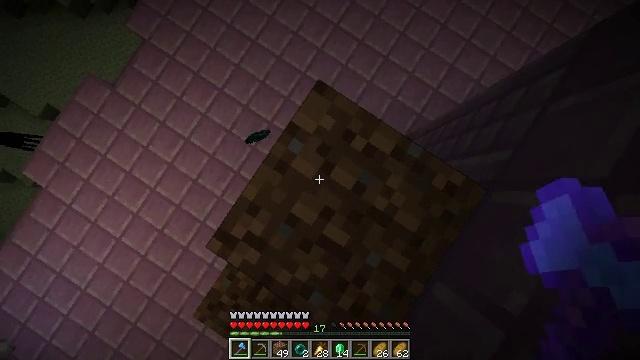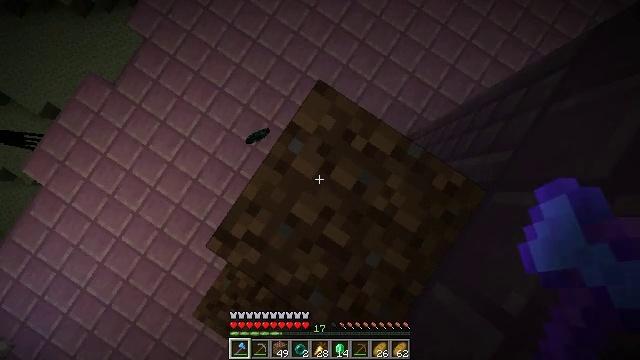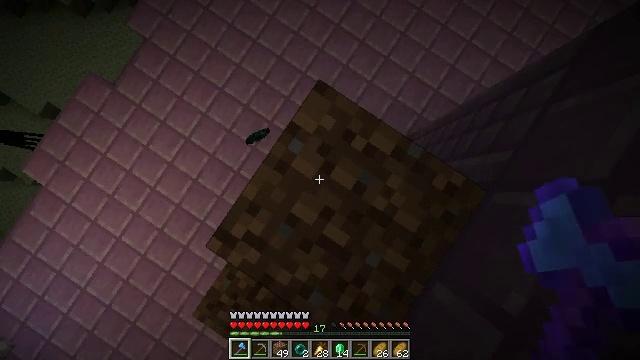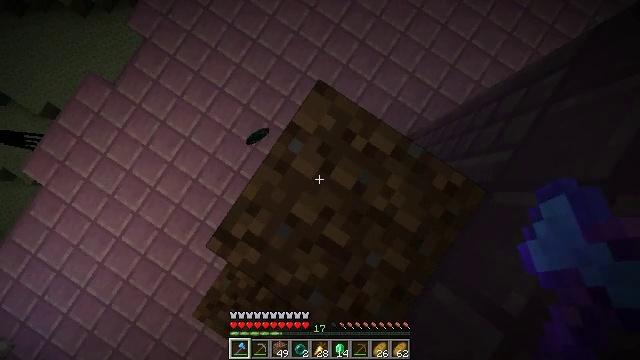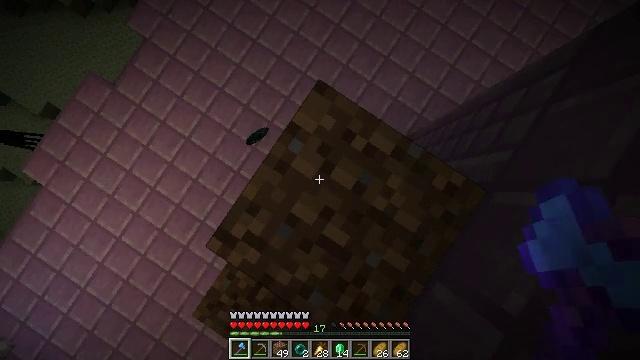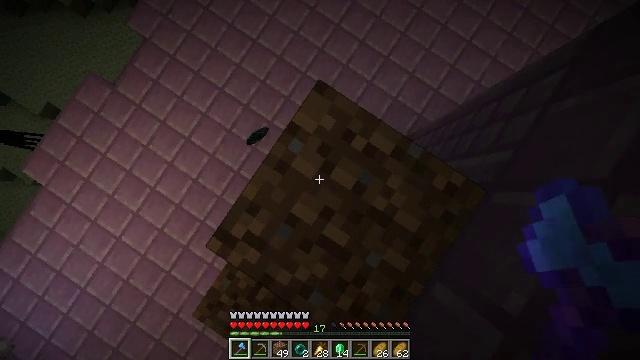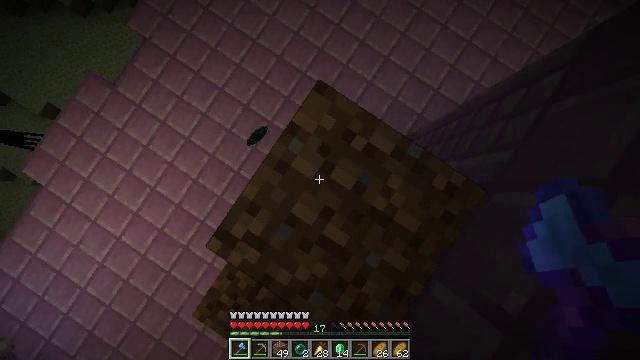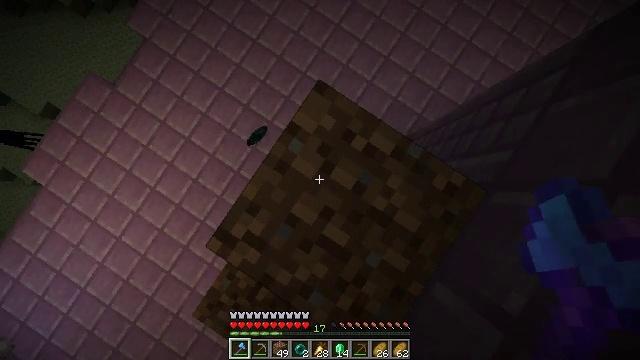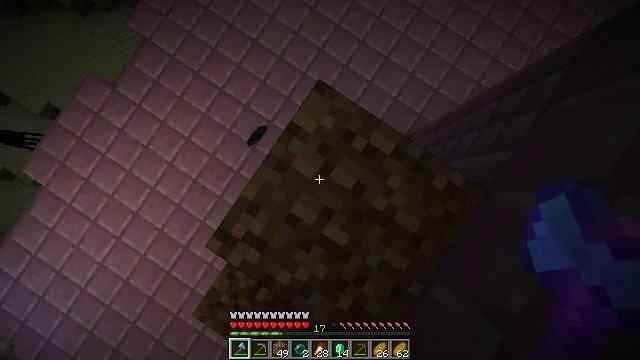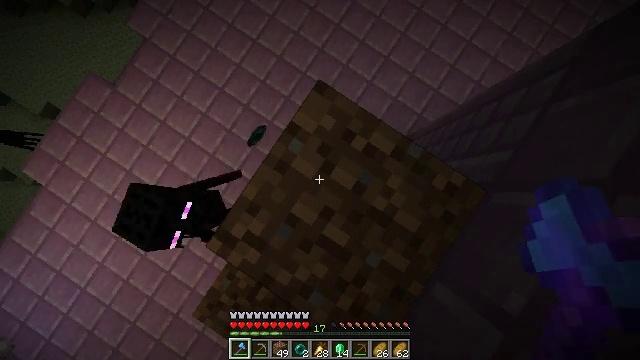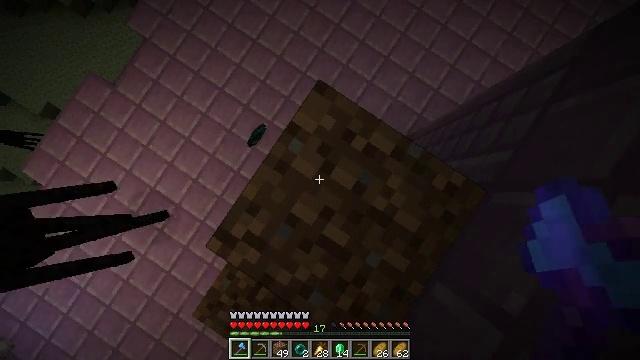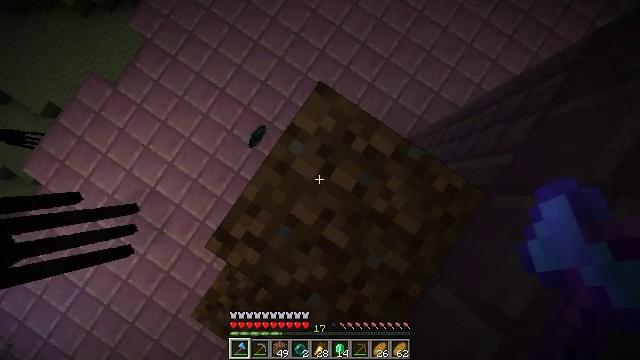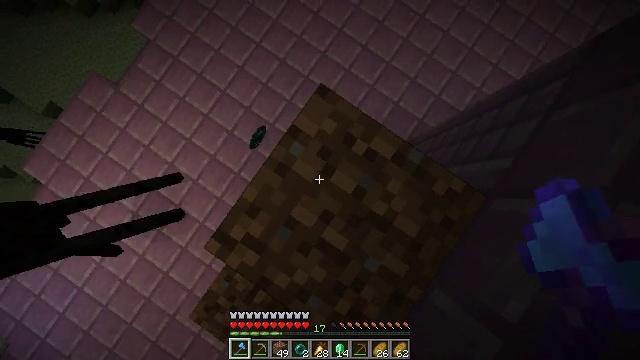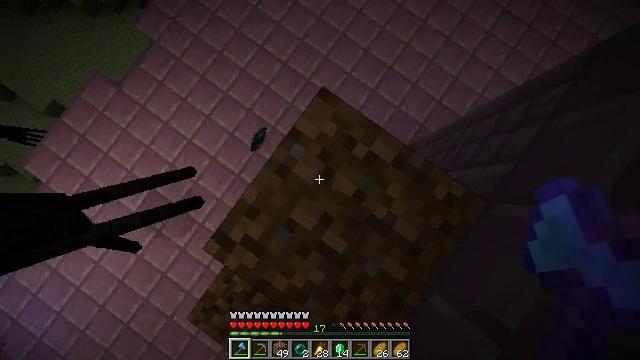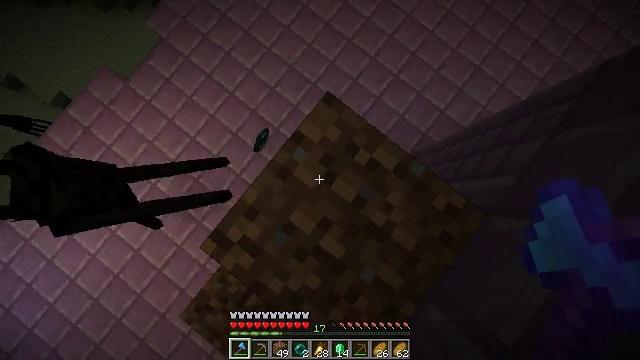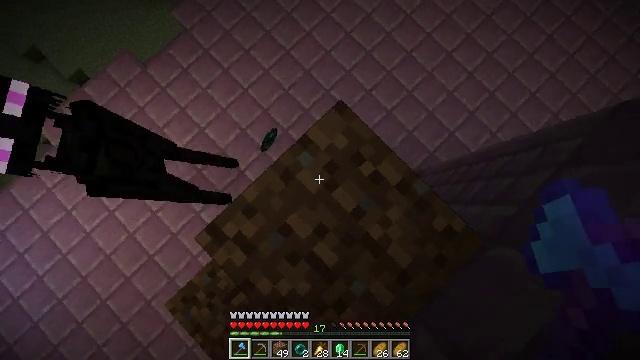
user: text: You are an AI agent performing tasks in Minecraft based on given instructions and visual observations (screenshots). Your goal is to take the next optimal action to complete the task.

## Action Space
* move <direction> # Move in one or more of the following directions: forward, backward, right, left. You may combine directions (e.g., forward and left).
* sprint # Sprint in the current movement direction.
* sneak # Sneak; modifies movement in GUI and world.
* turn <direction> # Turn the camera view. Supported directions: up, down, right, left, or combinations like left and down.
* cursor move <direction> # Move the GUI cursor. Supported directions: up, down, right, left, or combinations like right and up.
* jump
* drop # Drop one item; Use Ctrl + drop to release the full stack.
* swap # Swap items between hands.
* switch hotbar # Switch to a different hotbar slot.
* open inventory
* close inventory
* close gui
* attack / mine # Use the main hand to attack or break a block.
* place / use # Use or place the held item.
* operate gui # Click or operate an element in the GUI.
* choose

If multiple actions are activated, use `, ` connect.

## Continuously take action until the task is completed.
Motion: motion action
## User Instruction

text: Mine dirt from the ground.
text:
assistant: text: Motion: sneak
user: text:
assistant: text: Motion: sneak
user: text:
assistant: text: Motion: sneak
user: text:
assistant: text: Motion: sneak
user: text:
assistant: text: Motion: sneak
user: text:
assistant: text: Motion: sneak
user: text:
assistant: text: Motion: sneak
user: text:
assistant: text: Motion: sneak
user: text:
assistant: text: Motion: sneak
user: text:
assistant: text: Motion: sneak
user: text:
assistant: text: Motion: sneak
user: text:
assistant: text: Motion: sneak
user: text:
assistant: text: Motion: sneak
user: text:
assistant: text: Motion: sneak, turn left
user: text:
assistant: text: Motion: sneak, turn left and up
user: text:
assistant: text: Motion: sneak, turn left and up
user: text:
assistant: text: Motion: sneak
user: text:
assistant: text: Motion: sneak
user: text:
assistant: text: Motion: sneak
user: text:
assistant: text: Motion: sneak, turn left
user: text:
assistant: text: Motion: sneak, turn left and up
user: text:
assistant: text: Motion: sneak, turn left and up
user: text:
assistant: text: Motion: sneak, turn left and up, attack / mine
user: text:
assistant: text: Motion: sneak, attack / mine
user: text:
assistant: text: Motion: sneak, turn right and up, attack / mine
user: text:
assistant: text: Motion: sneak
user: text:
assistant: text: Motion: sneak
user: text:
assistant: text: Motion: sneak
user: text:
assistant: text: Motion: sneak, turn right and down
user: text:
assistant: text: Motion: sneak, turn right and down